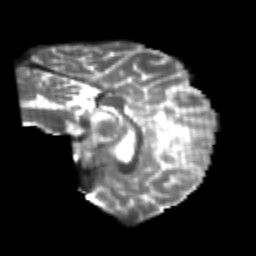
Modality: T2w
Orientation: sagittal
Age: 24
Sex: female
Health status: healthy
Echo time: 0.074 s